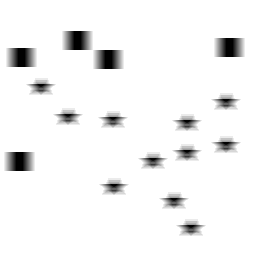
Squares: 5
Triangles: 0
Stars: 11
Total shapes: 16